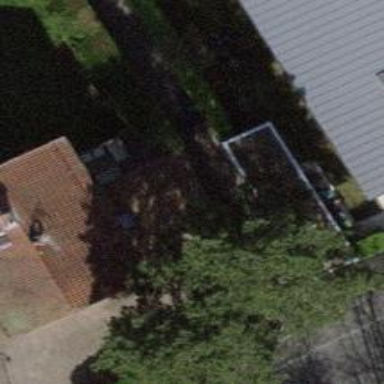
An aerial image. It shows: View of roof of building.